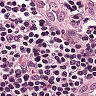
Metastatic tissue present: no